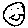
Label: smiley face